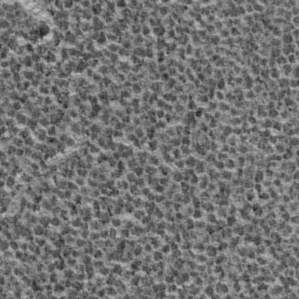
Label: frost